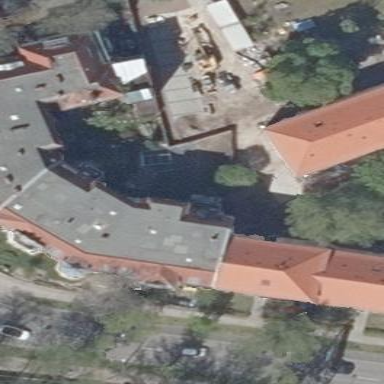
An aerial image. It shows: Historic apartment building with red saltbox roof made of roof tiles.